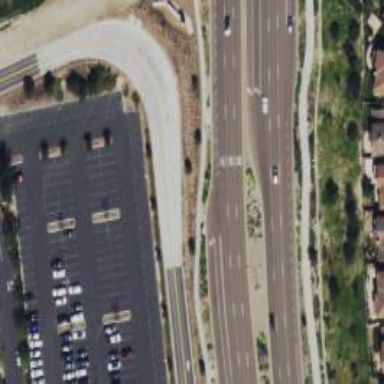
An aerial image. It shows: Tertiary road with asphalt surface. There is separate sidewalk along the road.